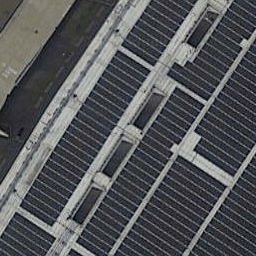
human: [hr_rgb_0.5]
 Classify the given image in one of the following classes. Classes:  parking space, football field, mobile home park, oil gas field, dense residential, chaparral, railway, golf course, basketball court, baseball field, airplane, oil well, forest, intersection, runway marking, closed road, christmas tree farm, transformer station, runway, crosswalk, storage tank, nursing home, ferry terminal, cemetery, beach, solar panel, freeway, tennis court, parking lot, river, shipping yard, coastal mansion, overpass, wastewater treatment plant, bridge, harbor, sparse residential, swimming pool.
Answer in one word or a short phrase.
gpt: solar panel